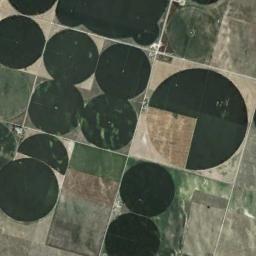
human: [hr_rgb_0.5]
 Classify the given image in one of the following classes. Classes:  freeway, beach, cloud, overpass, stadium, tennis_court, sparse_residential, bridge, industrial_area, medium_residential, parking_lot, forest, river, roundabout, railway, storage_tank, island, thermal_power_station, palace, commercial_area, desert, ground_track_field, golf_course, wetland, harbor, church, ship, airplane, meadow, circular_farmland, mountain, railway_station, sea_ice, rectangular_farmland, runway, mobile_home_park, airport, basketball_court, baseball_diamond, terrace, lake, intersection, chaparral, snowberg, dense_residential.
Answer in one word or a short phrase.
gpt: circular_farmland